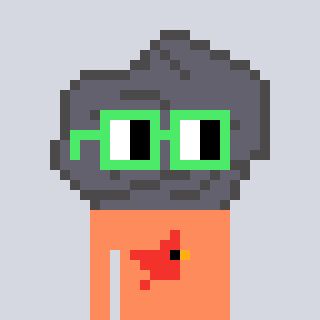
a pixel art character with square light green glasses, a rock-shaped head and a peachy-colored body on a cool background